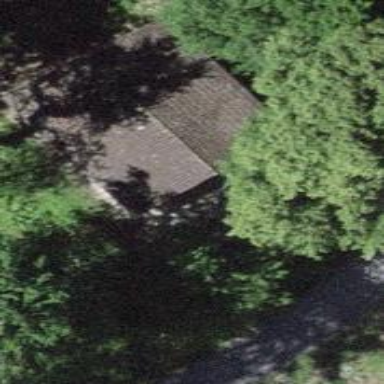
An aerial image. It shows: Cabin is depicted in the image.